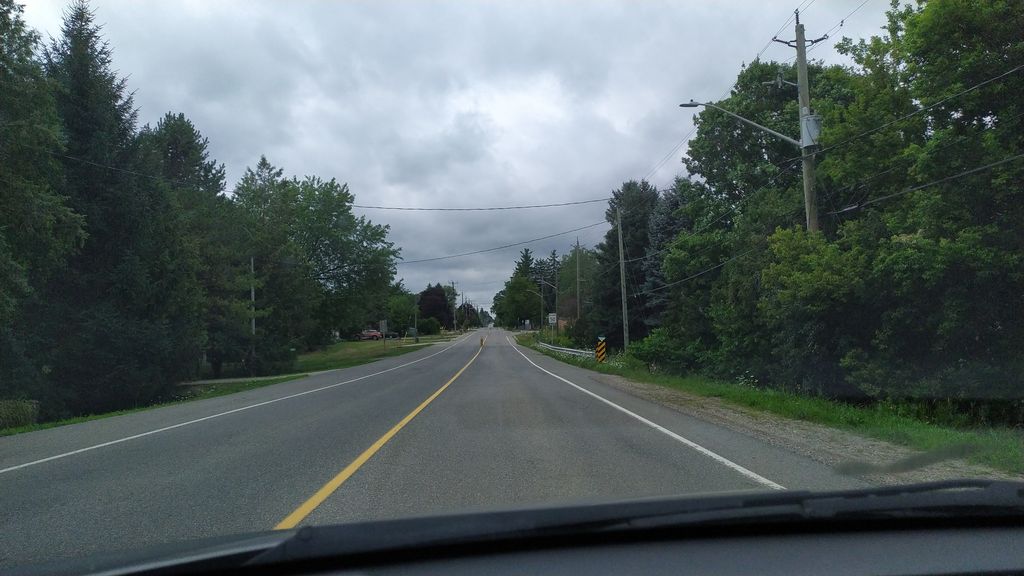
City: kitchener-waterloo